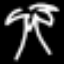
Label: palm tree